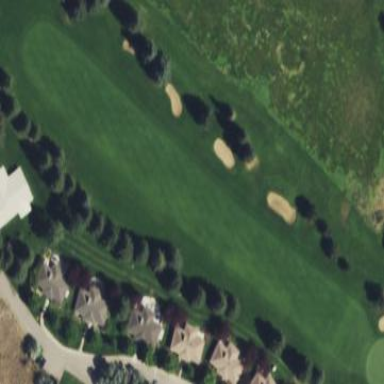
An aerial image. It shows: Golf fairway surrounded by grass.